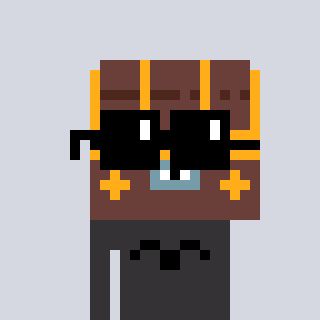
a pixel art character with square black sunglasses, a treasure chest-shaped head and a grayscale-colored body on a cool background